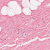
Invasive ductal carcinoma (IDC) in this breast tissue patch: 0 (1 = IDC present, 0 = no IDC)